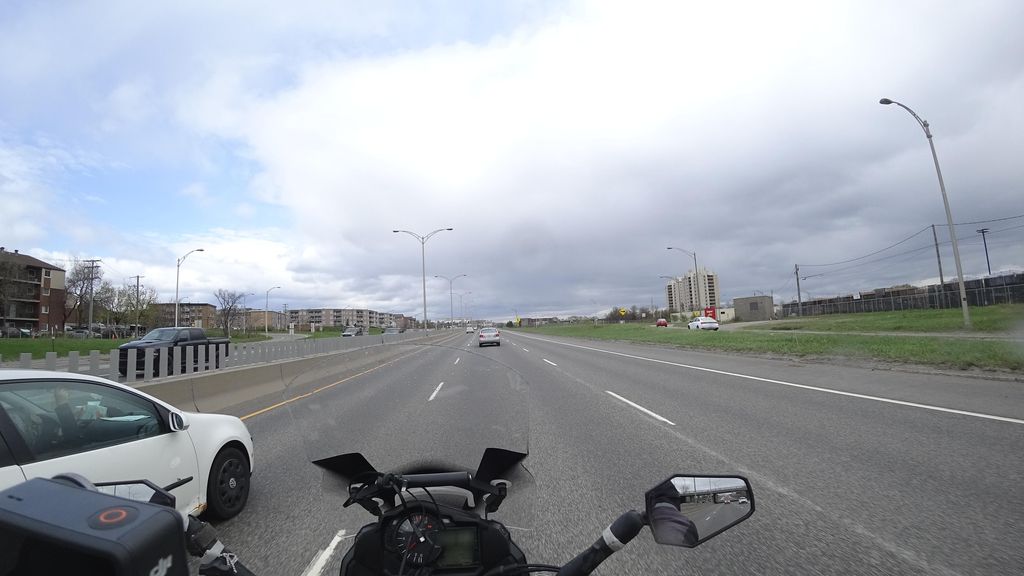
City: quebec_city